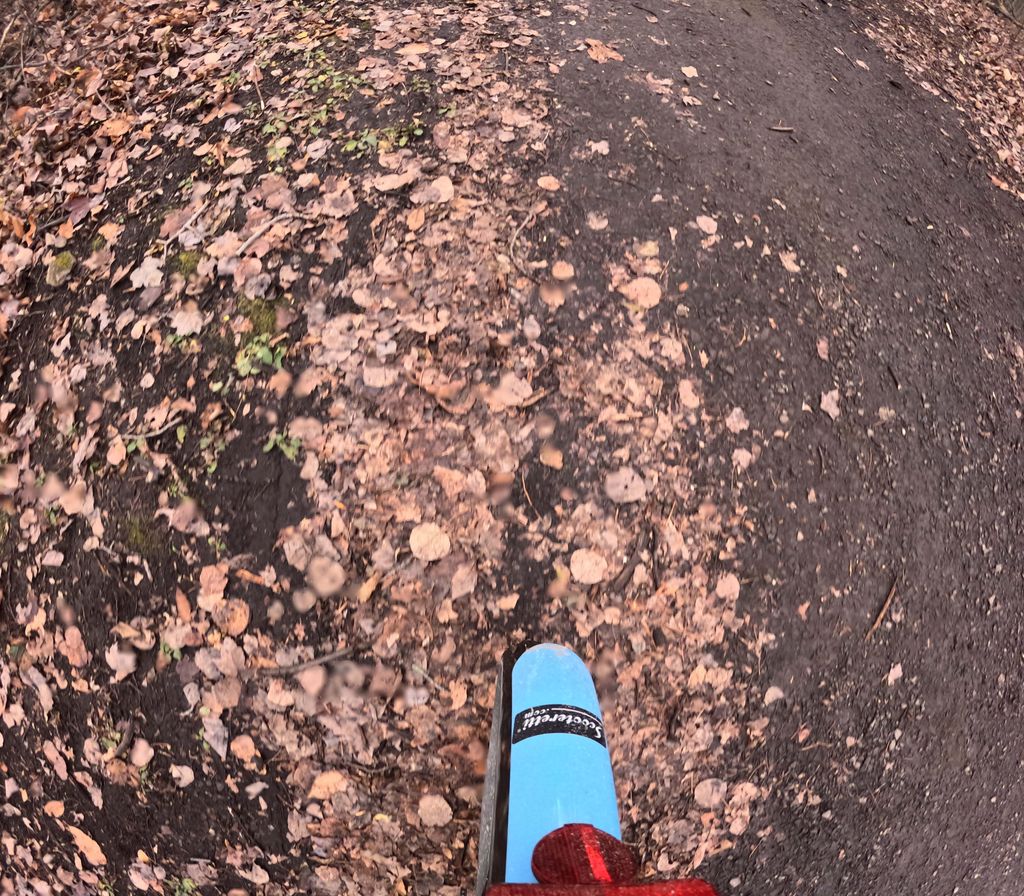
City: ottawa-gatineau